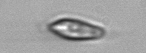
Label: Chrysochromulina